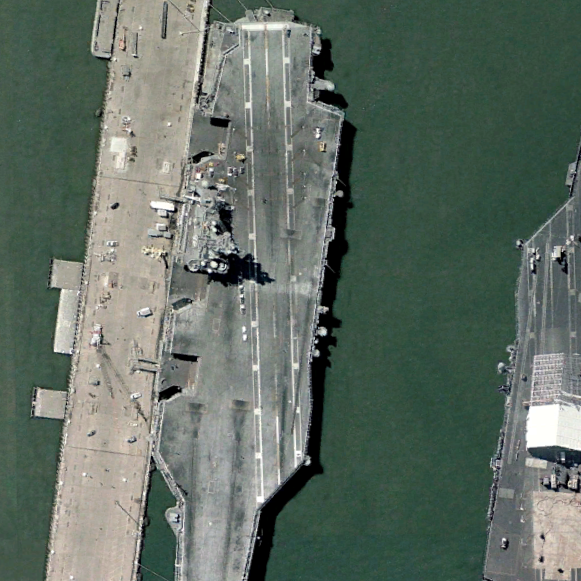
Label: aircraft_carrier